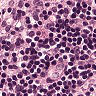
Metastatic tissue present: no